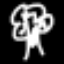
Label: palm tree